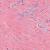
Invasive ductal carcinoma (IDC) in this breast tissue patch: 0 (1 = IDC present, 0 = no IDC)